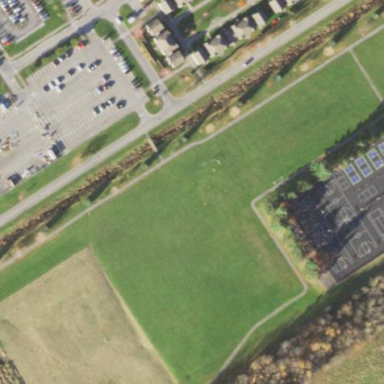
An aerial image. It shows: Sports centre in the leisure land.